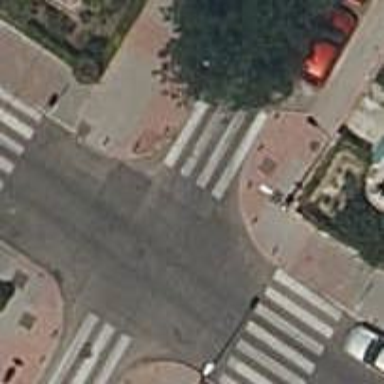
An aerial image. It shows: Marked crossing on the road.